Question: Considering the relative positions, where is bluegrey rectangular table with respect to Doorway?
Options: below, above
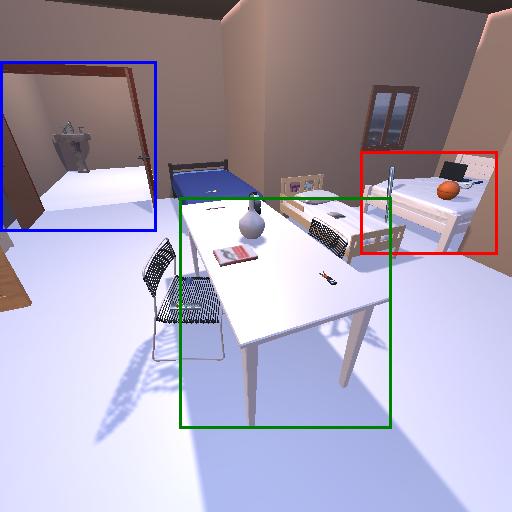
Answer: below